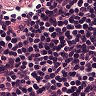
Metastatic tissue present: no